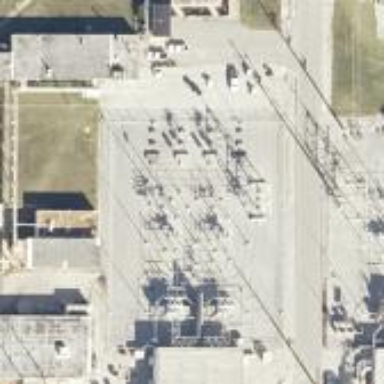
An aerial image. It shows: Industrial power substation surrounded by fence.